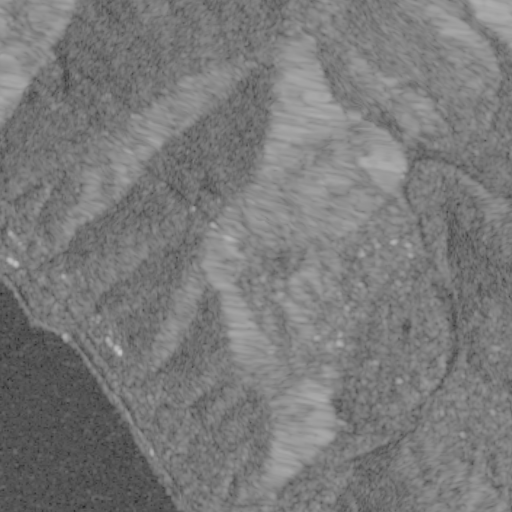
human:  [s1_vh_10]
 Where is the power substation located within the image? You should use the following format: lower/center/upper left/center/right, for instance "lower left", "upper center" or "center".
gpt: The power substation is located in the center of the image.
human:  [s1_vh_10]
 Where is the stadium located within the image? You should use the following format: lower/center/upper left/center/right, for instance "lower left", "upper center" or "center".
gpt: The stadium is located in the center left of the image.
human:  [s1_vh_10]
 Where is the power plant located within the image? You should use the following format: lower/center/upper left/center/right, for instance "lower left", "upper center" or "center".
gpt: There is no power plant in the image.

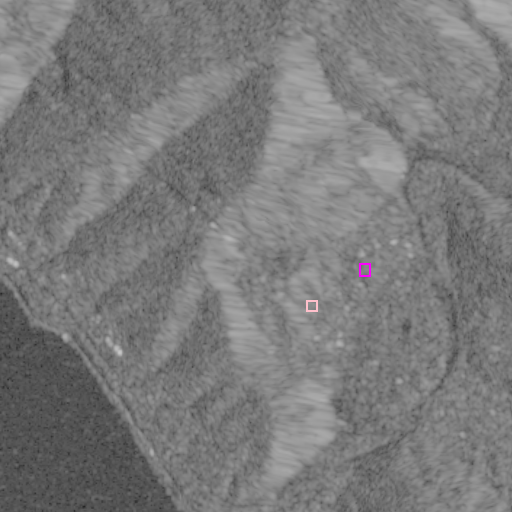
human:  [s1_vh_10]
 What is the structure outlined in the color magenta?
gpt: The structure outlined in magenta is a park.
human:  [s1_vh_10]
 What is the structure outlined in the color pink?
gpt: The structure outlined in pink is a power substation.
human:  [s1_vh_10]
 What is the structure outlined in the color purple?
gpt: There is no purple outline.